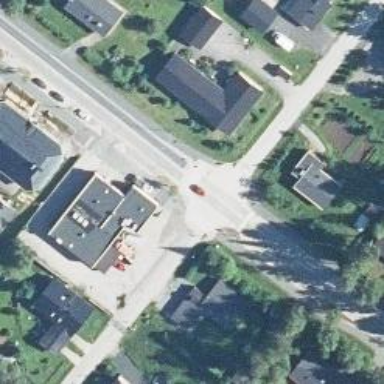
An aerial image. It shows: Asphalt cycleway with zebra crossing.